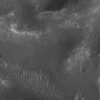
Atmospheric dust classification: not_dusty